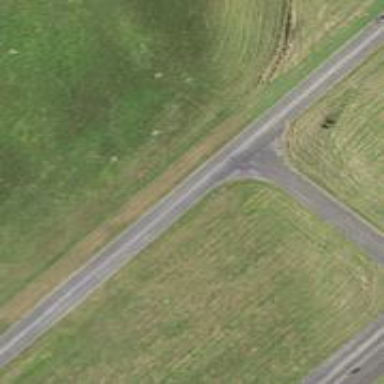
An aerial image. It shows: Asphalt cycleway.